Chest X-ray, PA view. Patient: 24 years old, sex M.
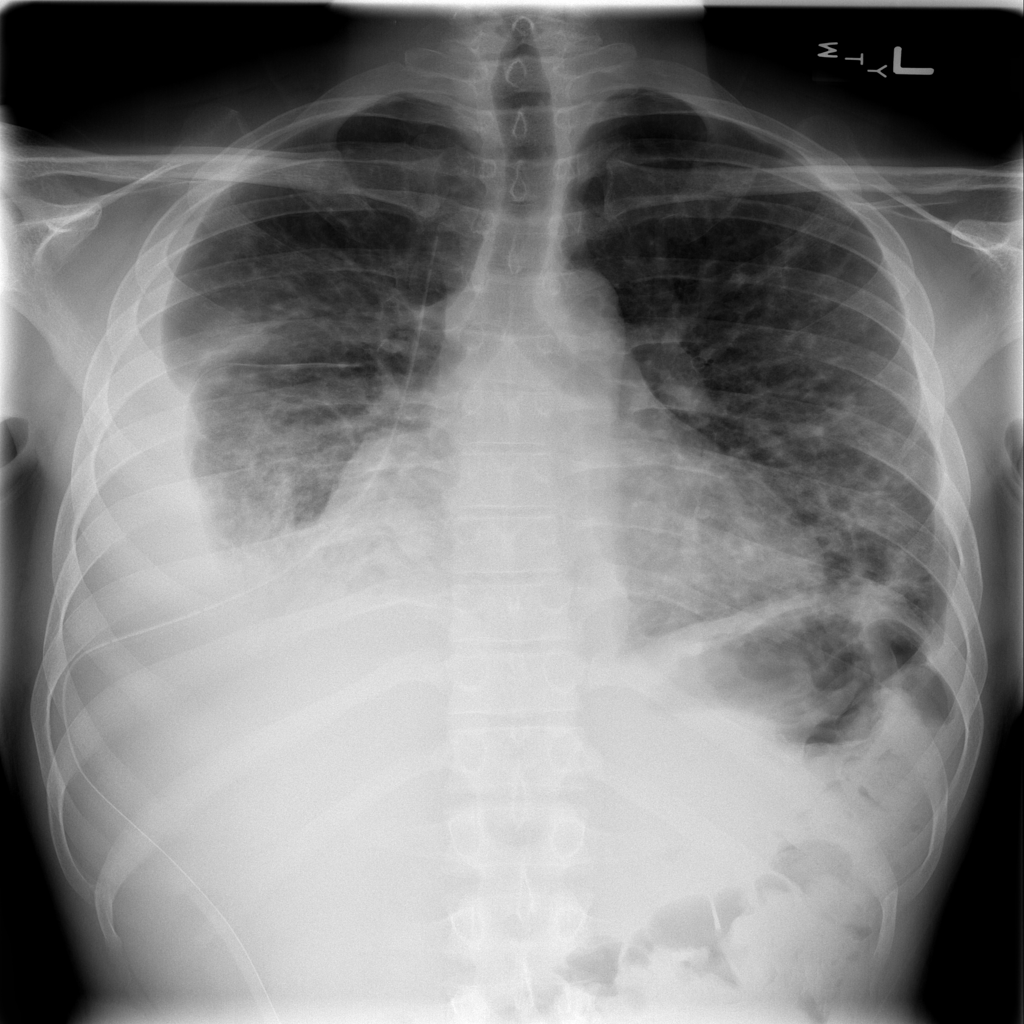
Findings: No Finding